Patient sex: M
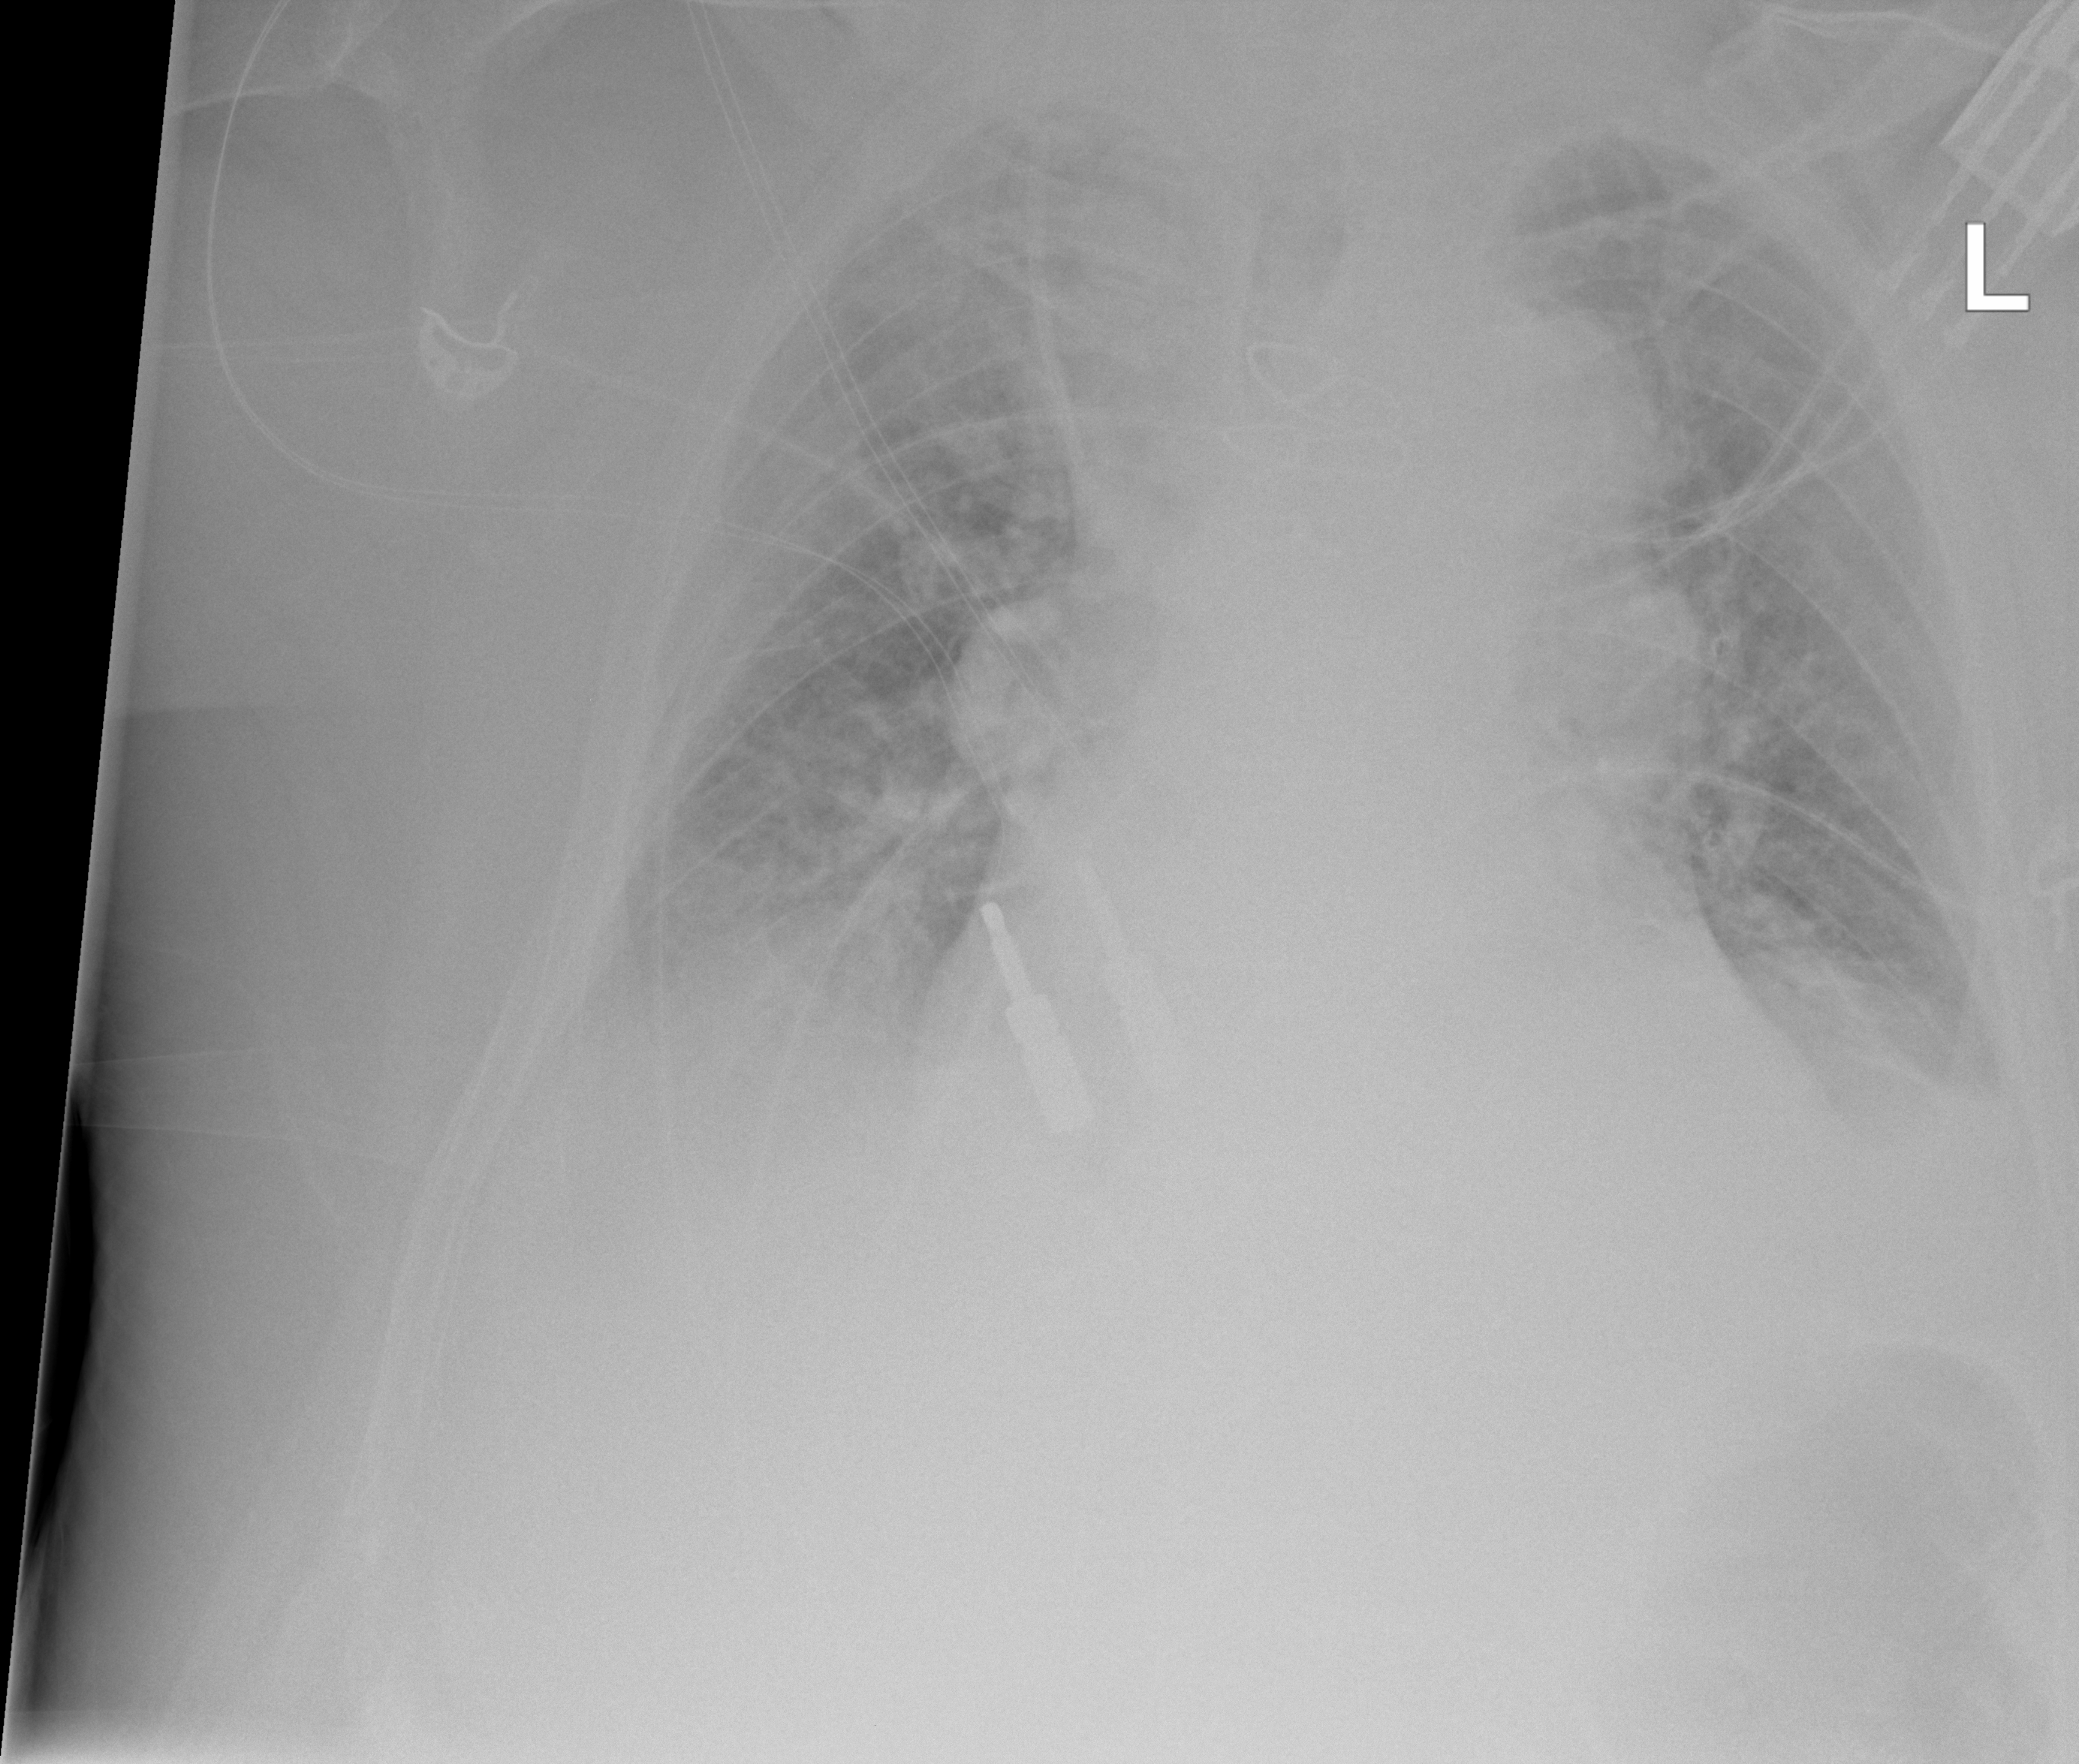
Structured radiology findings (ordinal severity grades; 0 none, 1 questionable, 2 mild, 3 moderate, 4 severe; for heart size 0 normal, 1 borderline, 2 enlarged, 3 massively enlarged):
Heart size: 2
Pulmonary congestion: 2
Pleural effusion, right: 3
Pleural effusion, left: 3
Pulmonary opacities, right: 1
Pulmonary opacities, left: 1
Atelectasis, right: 2
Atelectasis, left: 2